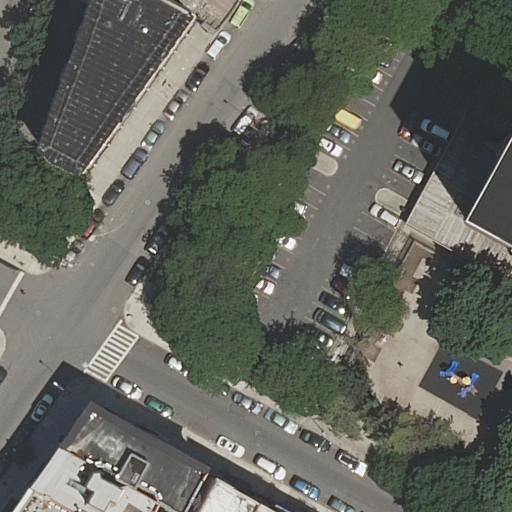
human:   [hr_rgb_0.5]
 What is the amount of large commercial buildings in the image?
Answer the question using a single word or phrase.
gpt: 0

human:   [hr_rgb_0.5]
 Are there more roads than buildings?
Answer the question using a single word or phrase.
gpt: no

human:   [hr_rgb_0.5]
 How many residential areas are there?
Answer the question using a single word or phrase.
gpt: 0

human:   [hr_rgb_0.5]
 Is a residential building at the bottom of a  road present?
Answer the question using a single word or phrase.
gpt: yes

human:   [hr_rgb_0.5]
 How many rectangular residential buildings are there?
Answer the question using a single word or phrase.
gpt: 2

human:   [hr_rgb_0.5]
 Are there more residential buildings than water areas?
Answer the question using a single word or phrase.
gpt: yes

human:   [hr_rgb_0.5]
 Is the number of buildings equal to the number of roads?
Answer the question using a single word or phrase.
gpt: no

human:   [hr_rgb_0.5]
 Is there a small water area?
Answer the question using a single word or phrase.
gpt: no

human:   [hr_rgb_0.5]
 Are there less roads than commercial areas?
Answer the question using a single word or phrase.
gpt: no

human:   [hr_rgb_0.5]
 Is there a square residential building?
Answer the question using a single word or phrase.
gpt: no

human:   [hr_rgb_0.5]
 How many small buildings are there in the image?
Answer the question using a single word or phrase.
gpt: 3

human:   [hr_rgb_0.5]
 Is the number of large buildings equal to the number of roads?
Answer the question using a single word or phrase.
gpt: no

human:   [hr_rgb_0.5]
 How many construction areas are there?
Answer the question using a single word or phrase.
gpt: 0

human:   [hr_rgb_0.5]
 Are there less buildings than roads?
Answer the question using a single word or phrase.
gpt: no

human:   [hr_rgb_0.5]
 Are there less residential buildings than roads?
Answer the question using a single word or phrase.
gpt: no

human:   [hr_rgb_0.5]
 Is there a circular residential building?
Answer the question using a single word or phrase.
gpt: no

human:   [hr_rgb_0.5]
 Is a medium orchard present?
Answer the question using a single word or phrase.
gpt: no

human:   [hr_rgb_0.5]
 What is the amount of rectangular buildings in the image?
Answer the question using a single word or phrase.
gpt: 2

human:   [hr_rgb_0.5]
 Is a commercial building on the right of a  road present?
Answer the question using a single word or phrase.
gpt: no

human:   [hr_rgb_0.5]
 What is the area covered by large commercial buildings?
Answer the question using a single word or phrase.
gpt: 0m2

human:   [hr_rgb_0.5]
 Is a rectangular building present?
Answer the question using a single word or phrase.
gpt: yes

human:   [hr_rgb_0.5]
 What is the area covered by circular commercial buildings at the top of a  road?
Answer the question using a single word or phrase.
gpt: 0m2

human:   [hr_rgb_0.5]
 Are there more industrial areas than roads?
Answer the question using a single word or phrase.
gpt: no

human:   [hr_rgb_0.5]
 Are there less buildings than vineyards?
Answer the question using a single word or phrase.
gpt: no

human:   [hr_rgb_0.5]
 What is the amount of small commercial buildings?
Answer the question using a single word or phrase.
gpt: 0

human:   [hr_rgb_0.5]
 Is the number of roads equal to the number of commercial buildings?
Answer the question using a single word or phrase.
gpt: no

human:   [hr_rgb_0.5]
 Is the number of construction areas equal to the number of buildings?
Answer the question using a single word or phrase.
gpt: no

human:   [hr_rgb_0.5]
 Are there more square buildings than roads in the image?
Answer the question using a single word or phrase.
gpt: no

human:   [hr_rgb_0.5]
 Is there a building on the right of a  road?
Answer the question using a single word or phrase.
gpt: yes

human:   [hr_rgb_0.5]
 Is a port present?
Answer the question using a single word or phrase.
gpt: no

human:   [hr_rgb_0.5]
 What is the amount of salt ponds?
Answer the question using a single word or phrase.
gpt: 0

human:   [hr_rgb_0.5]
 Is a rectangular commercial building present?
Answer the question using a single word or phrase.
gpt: no

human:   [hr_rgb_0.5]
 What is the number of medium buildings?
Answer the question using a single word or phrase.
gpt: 3

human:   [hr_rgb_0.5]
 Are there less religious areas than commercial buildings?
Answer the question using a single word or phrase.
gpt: no

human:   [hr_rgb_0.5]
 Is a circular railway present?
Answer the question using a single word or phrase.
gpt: no

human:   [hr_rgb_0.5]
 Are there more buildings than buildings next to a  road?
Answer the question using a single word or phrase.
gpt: no